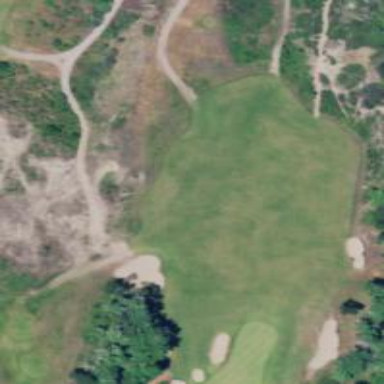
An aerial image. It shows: Golf fairway in the image.